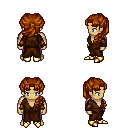
a pixel art fantasy rpg character, male body template, human, tanned skin, brown robe, magenta pants, brunette princess hairstyle, cloth bracers, gold boots, four views (front, back, left, right), 2x2 character sprite sheet, small pixel art, hard edges, no anti-aliasing